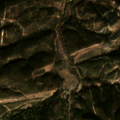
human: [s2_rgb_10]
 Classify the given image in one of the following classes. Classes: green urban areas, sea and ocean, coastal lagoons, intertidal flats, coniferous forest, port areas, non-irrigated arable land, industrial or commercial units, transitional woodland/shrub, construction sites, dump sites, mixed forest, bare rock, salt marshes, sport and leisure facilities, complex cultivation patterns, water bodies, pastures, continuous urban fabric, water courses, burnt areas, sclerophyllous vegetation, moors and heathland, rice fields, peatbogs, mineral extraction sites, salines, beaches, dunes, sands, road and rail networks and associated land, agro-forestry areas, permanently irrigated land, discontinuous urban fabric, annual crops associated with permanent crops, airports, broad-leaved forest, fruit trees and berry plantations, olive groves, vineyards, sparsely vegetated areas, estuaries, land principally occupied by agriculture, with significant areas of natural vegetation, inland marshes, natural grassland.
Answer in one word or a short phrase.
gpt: olive groves, broad-leaved forest, transitional woodland/shrub